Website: home-depot
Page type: review-order
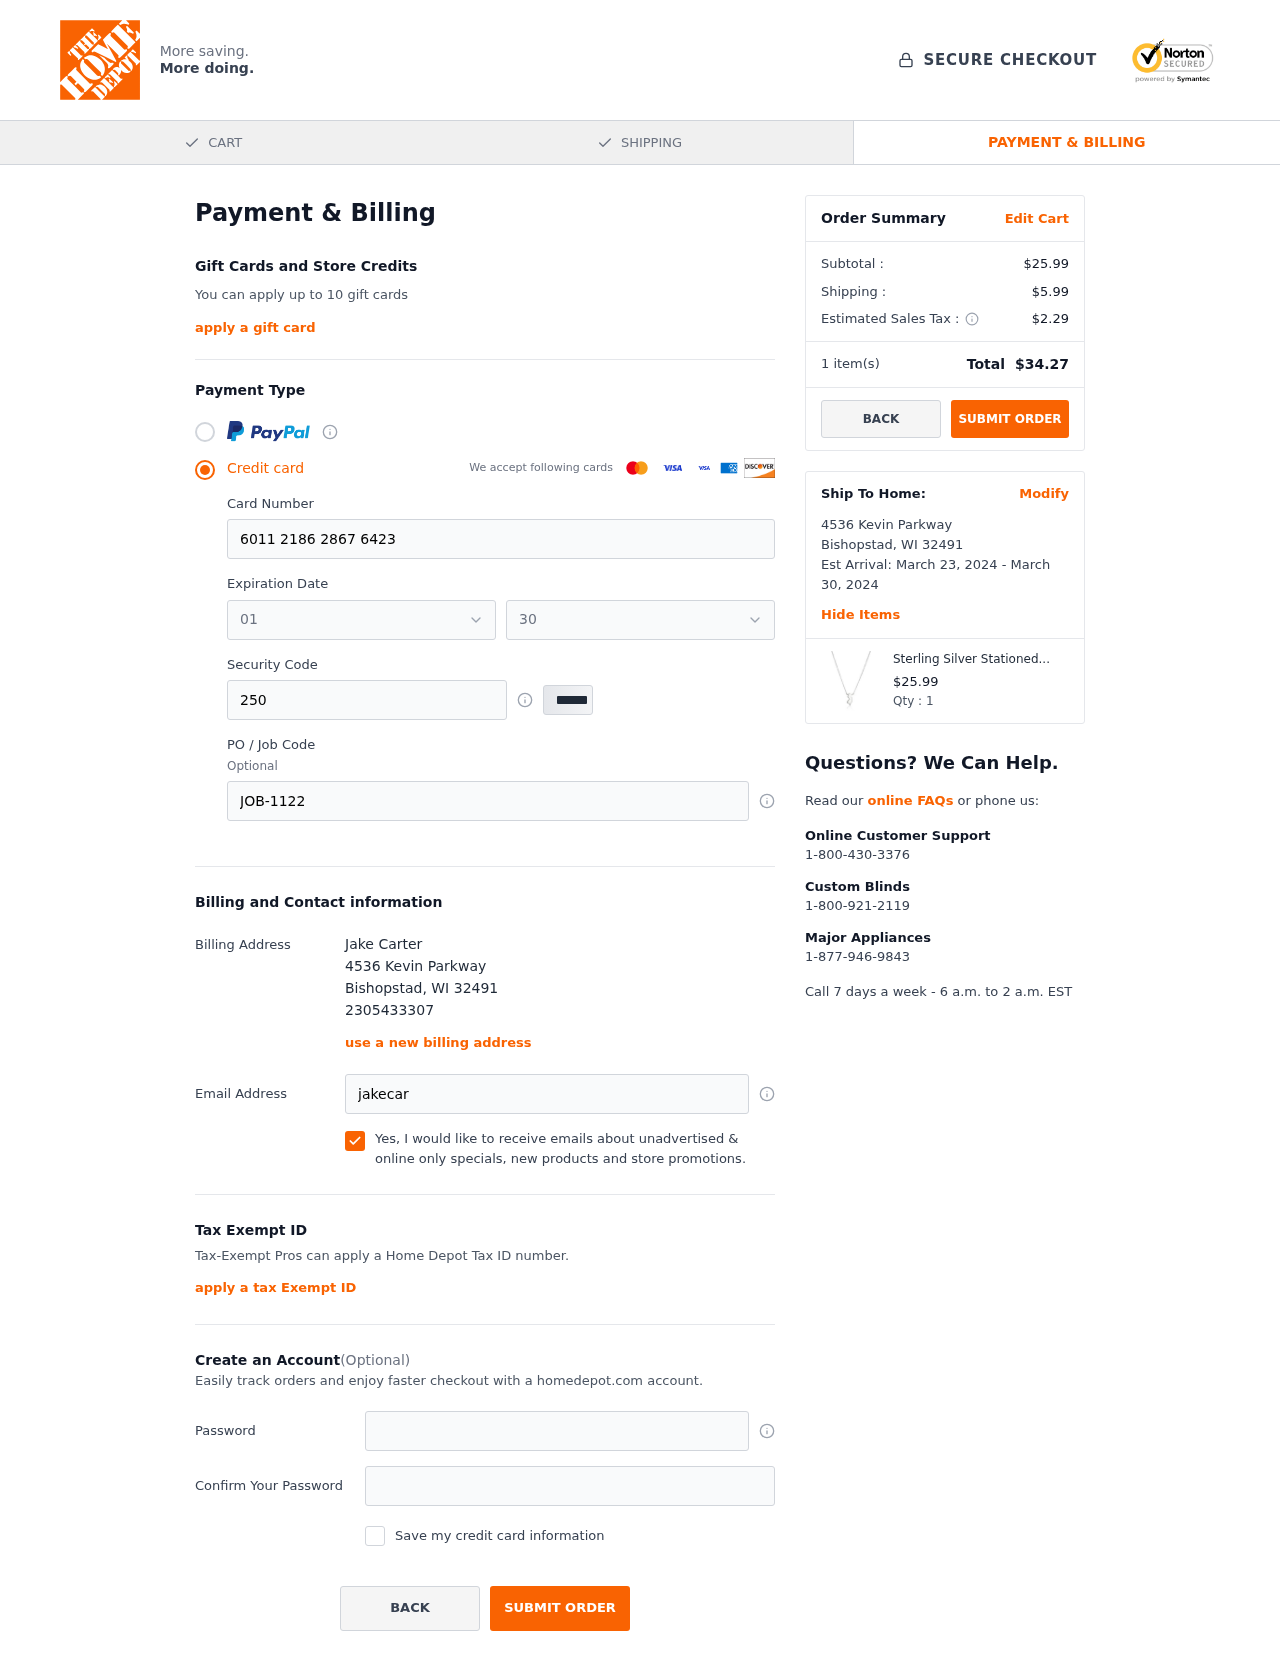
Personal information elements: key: PII_CARD_EXPIRY_MONTH
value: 01
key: PII_CARD_EXPIRY_YEAR
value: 30
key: PII_CITY
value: Bishopstad
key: PII_FULLNAME
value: Jake Carter
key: PII_PHONE
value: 2305433307
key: PII_POSTCODE
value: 32491
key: PII_STATE_ABBR
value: WI
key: PII_STREET
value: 4536 Kevin Parkway
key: PII_CARD_NUMBER
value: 6011 2186 2867 6423
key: PII_CARD_CVV
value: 250
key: PII_JOB_CODE
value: JOB-1122
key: PII_EMAIL
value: jakecarter@hotmail.com
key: PII_POSTCODE_FULL
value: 32491
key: PII_POSTCODE_NUMERIC
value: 32491
Product elements: key: PRODUCT1_NAME
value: Sterling Silver Stationed Mini State New Jersey Pendant Necklace, 17"+2.5" Extender
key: PRODUCT1_PRICE
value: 25.99
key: PRODUCT1_QUANTITY
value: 1
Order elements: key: ORDER_SUBTOTAL
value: $25.99
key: ORDER_SHIPPING_COST
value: $5.99
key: ORDER_TAX
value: $2.29
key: ORDER_NUM_ITEMS
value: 1
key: ORDER_TOTAL
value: $34.27
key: ORDER_SHIPPING_DATE
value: March 23, 2024
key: ORDER_DELIVERY_DATE
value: March 30, 2024